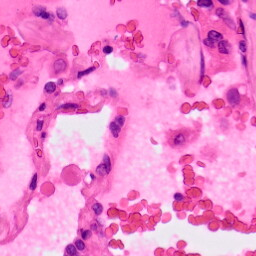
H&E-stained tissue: Lung